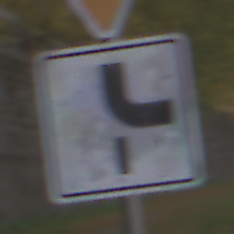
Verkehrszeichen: VerlaufVorfahrtsstrasse10
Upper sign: VorfahrtGewaehren
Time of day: MorningAfternoon
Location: Outdoor (Suburban)
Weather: PartlyCloudy
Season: NotSpecified
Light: Natural